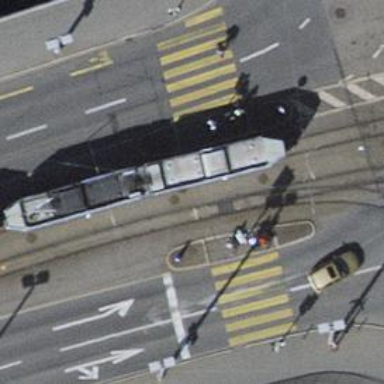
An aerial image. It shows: Tram crossing on the railway.